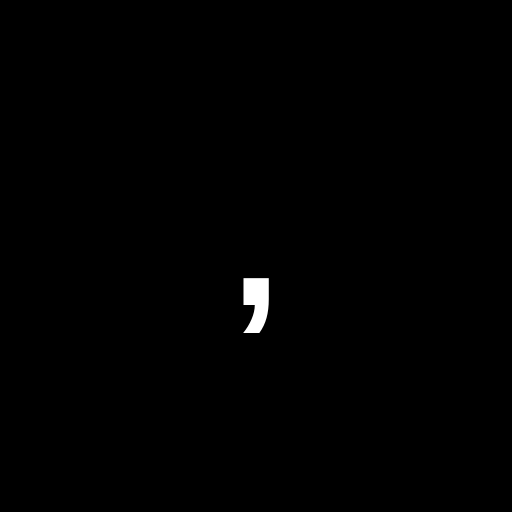
Character: ,
Unicode: U+002C (COMMA)